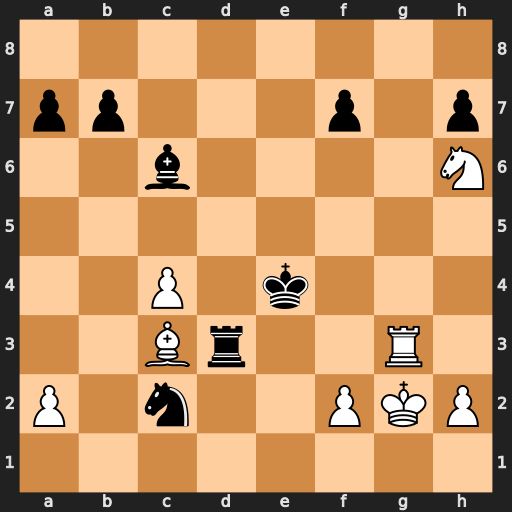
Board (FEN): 8/pp3p1p/2b4N/8/2P1k3/2Br2R1/P1n2PKP/8
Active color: w
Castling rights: -
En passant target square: -
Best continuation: Rg4#